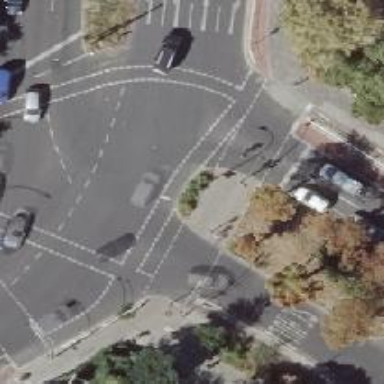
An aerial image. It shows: Asphalt footway with crossing controlled by traffic signals.